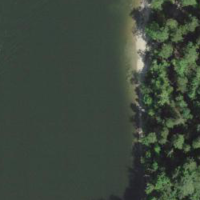
EUNIS habitat code: 14
Species observed at this site:
Lathyrus vernus
Prunus spinosa